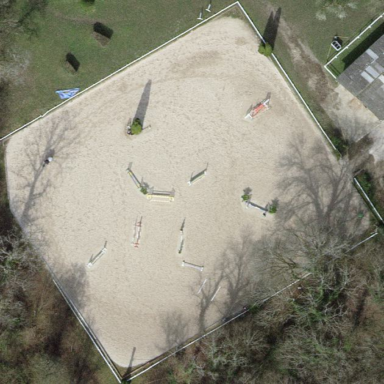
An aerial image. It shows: Equestrian pitch for leisure land use.